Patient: sex M, age 64
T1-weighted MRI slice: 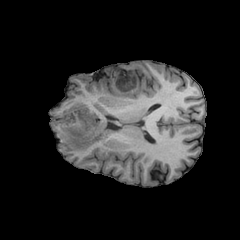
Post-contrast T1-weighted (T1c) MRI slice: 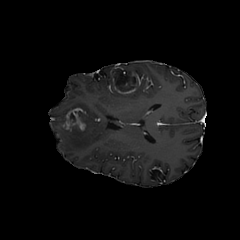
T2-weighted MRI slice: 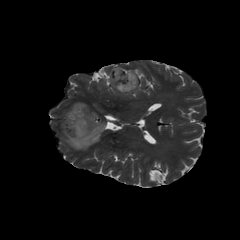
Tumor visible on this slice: yes
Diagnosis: Glioblastoma, IDH-wildtype
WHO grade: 4